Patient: sex M, age 66
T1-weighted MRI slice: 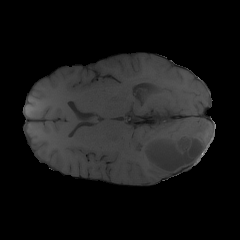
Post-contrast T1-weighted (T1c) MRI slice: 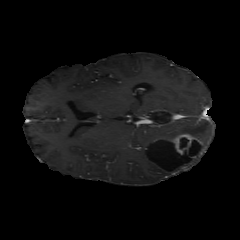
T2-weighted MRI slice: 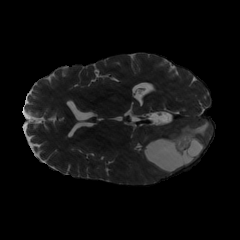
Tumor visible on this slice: yes
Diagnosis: Glioblastoma, IDH-wildtype
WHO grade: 4